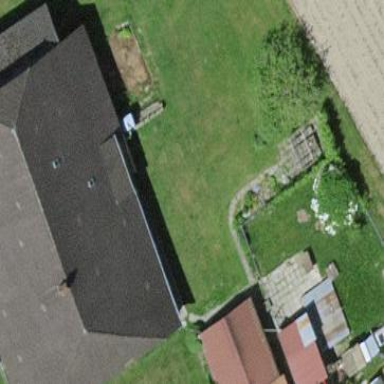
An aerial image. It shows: Farm building.